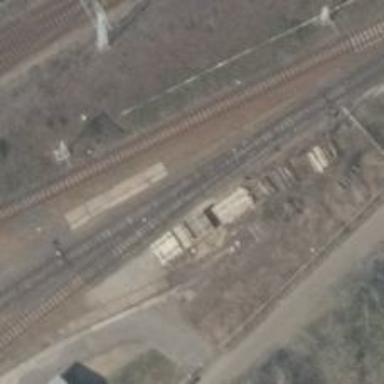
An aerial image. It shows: Railway yard in service.